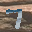
Label: 7